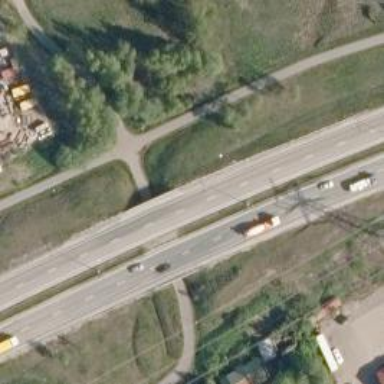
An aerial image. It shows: Asphalt cycleway.